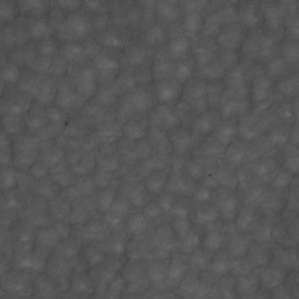
Label: non_frost